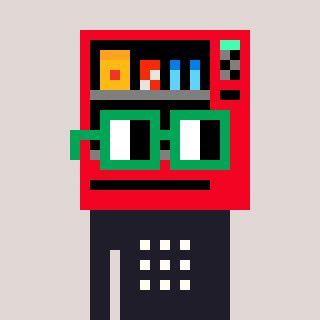
a pixel art character with square green glasses, a vending machine-shaped head and a grayscale-colored body on a warm background